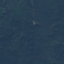
Land use / land cover: Forest